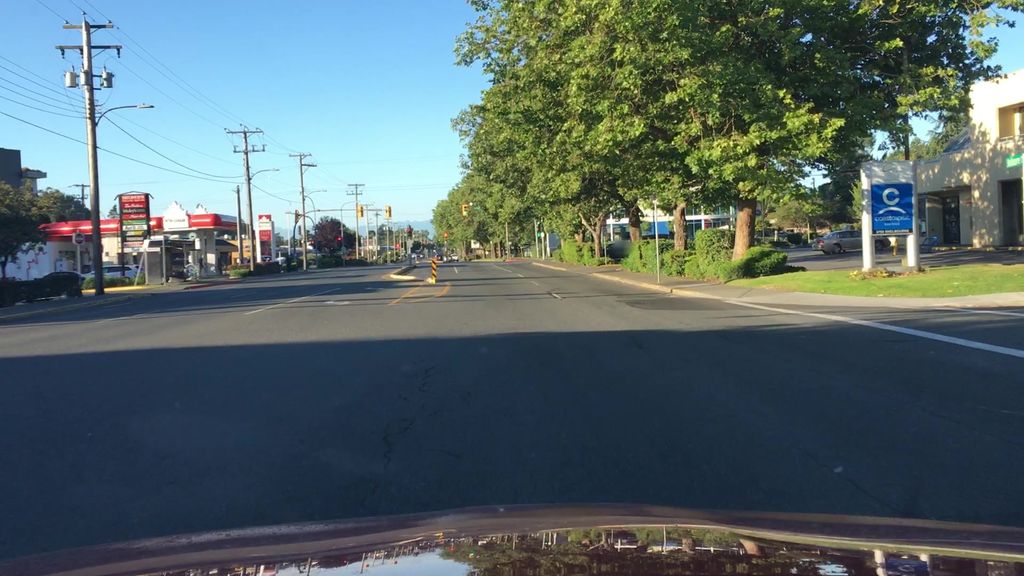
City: victoria